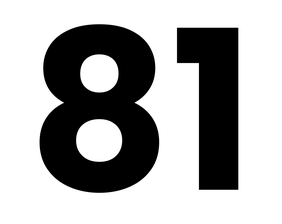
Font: Poppins-Bold